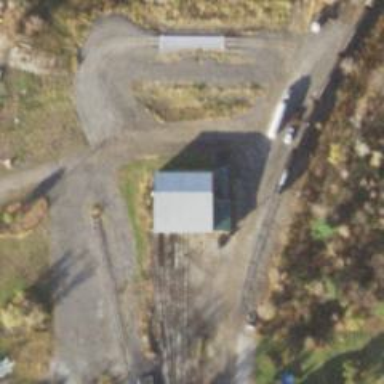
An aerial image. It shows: Railway yard.